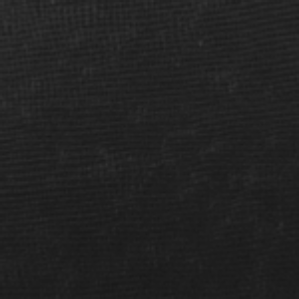
Label: frost